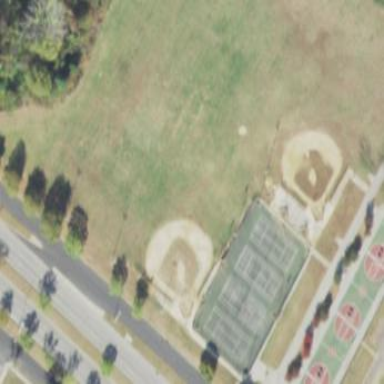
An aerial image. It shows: Baseball pitch for leisure and sports activities.